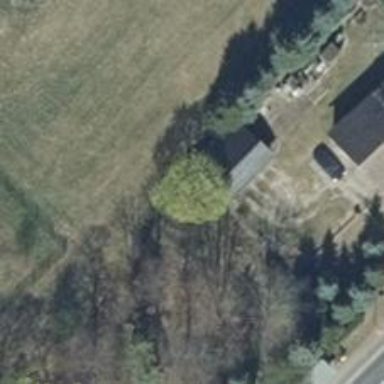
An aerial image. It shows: Deciduous broadleaved tree.